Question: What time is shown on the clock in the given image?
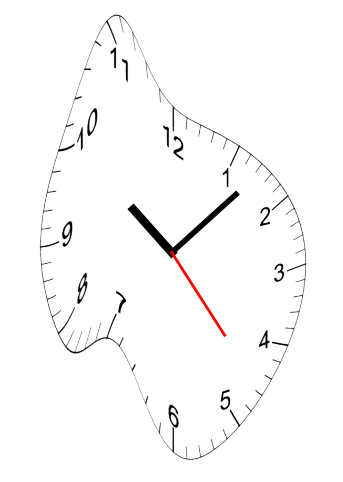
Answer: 10:07:23